Brain MRI, t1w sequence, axial 2D slice.
Patient: age 25, sex F, weight 78 kg, height 1.78 m
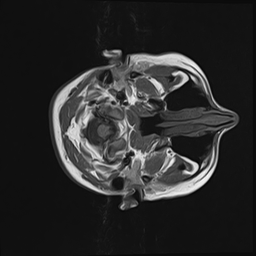